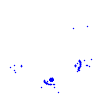
Particle: electron